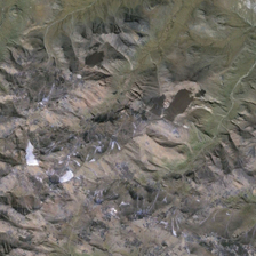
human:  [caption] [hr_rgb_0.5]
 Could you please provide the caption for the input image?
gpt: Most of the rolling hills are gray and combine with some plants.

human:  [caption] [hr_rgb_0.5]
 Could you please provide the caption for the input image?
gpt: Most of the rolling hills are gray and blend with some plants.

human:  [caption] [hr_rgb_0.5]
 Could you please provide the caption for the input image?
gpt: Most of the hills are grey, integrated with some plants.

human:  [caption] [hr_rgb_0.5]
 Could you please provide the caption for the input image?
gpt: Most rolling hills are grey and integrated with some plants.

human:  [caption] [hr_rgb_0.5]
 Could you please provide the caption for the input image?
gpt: Most of the mountains are plants.